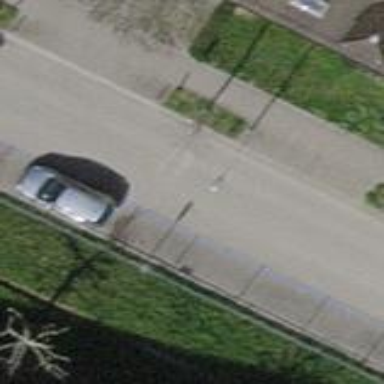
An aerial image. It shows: Parking lane for vehicles.